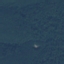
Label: Forest